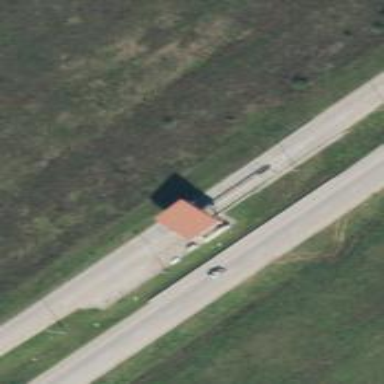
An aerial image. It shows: Toll gantry on the road.